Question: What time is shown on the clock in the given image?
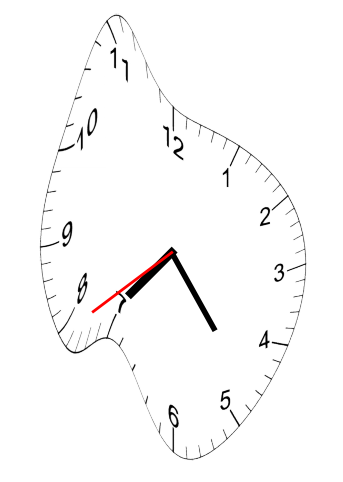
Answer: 07:23:39